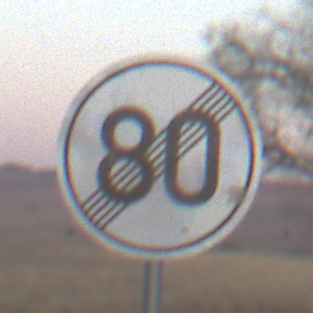
Verkehrszeichen: EndeGeschwindigkeit80
Umgebung: Outdoor, Nature
Tageszeit: SunriseSunset
Wetter: Clear
Licht: Natural
Jahreszeit: Winter
Kontrast: LowContrast